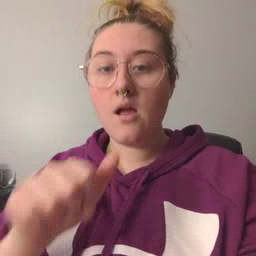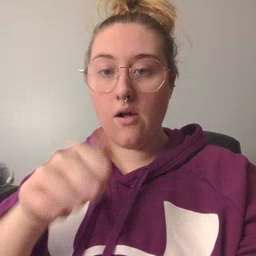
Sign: another